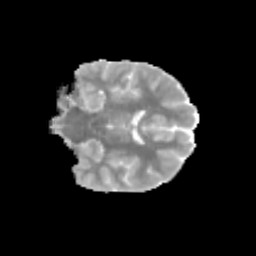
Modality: MD
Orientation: coronal
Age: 13
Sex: male
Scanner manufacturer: siemens
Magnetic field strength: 3 T
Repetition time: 3.8 s
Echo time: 0.07 s